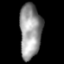
Tissue: lung
Cell type: Epithelial cells
Senescence score: 0.1529
Nuclear area (px): 1164
Mean DAPI intensity: 149.613